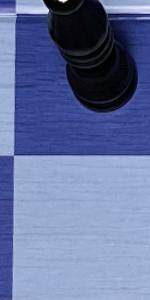
Label: Empty